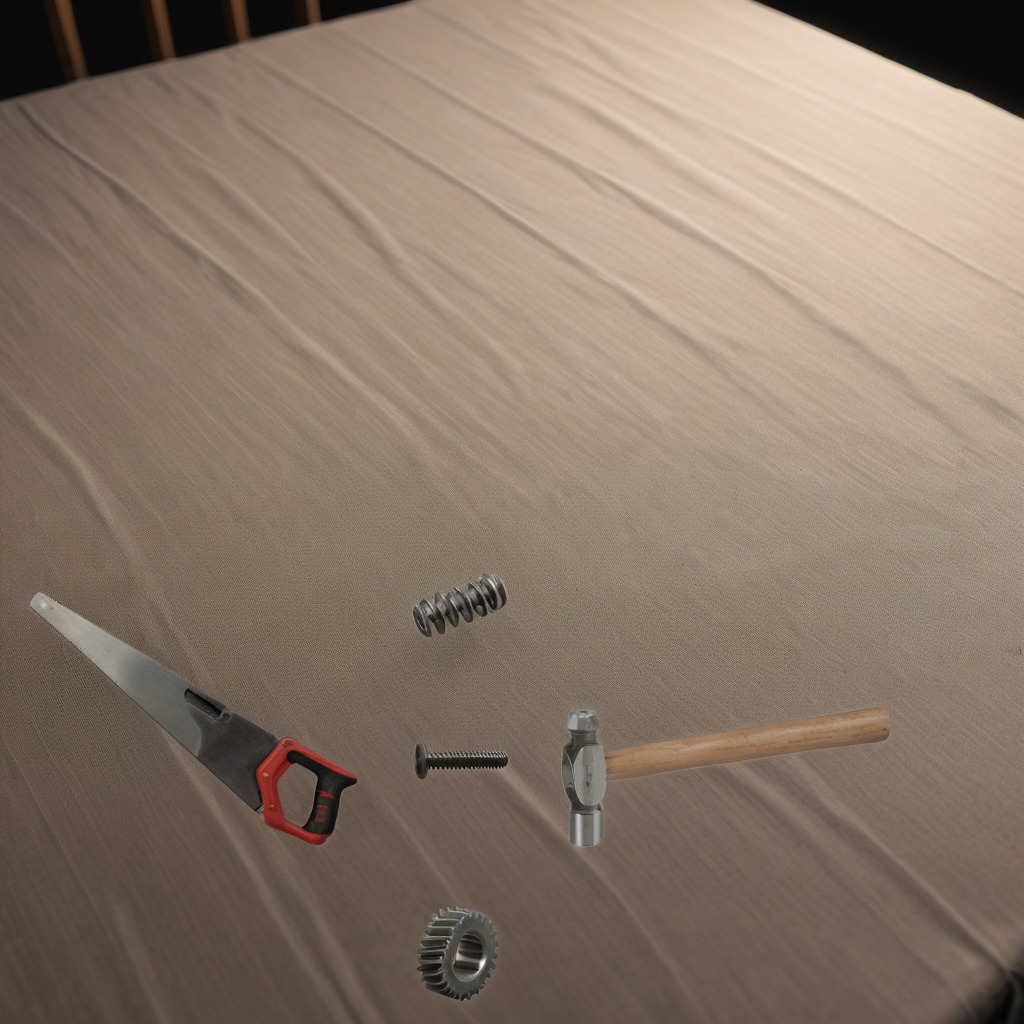
A steel gear with teeth, a hammer, a metal machine screw, a coiled metal spring, and a handheld metal saw are lying on a clean wooden table inside a workshop at night dim ambient light soft shadows worn but beneath the cloth.